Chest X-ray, PA view. Patient: 30 years old, sex M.
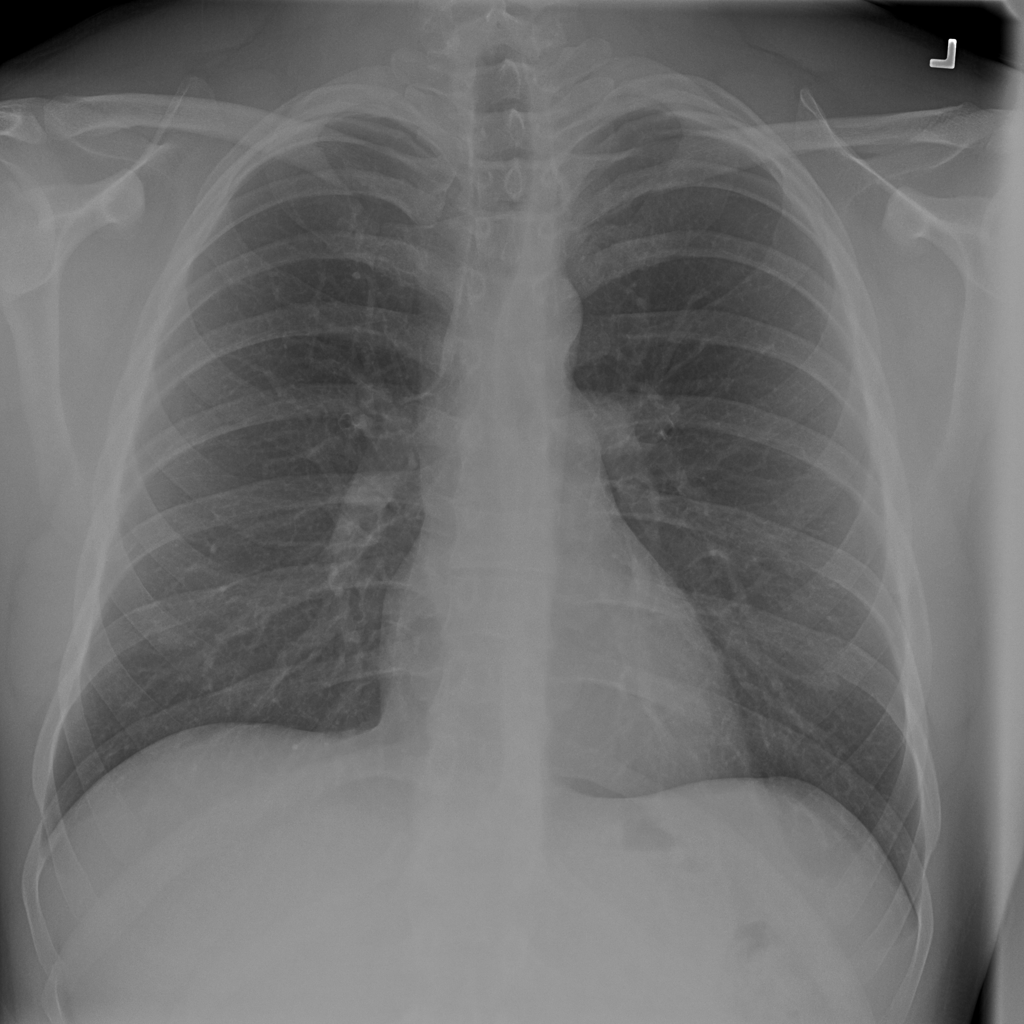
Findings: No Finding